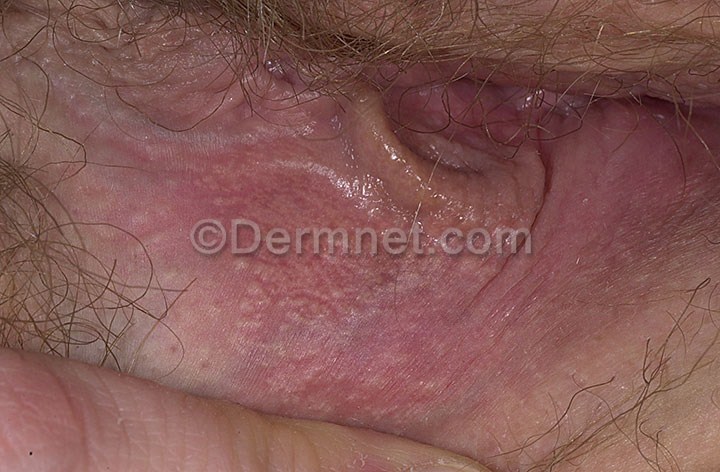
Disease: Acne and Rosacea Photos